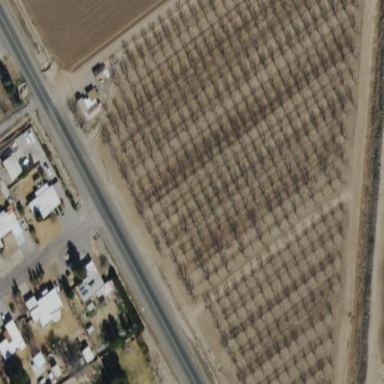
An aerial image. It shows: Orchard.